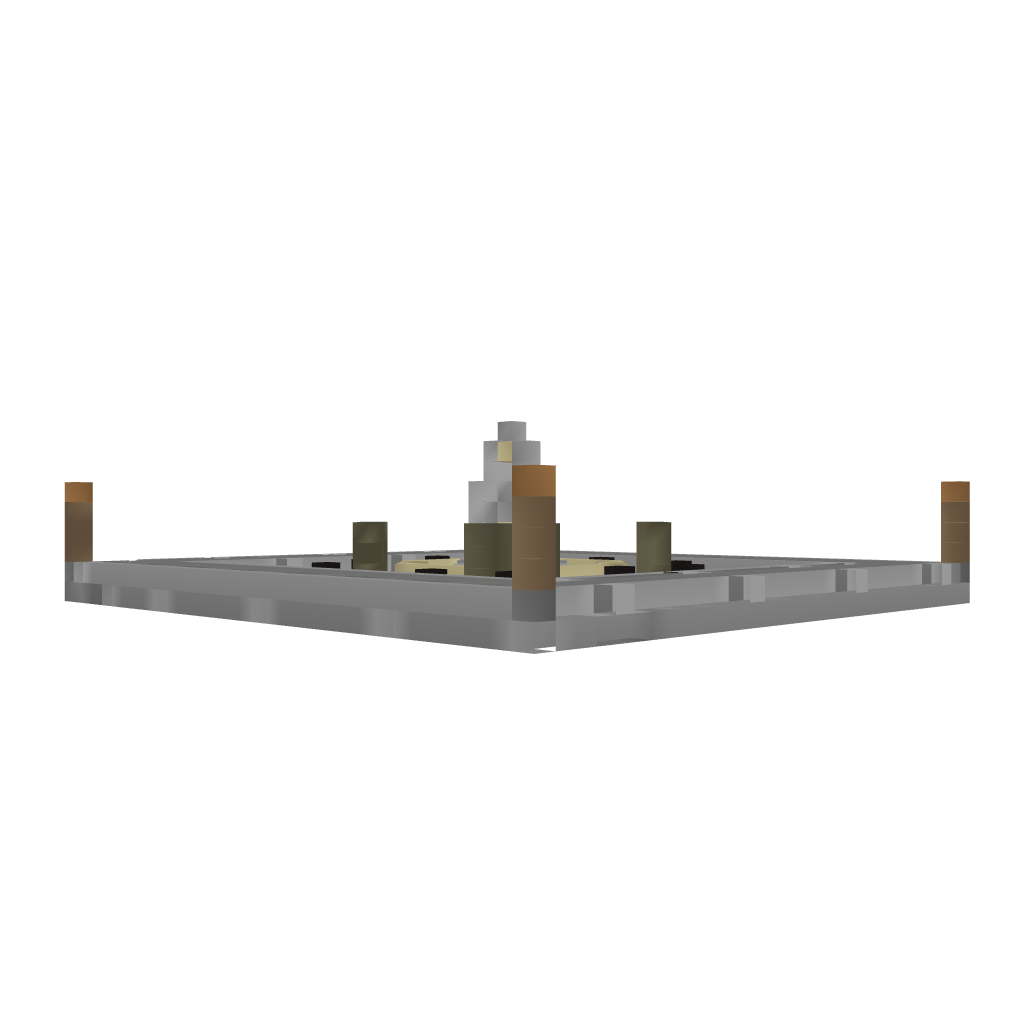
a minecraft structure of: Fountain